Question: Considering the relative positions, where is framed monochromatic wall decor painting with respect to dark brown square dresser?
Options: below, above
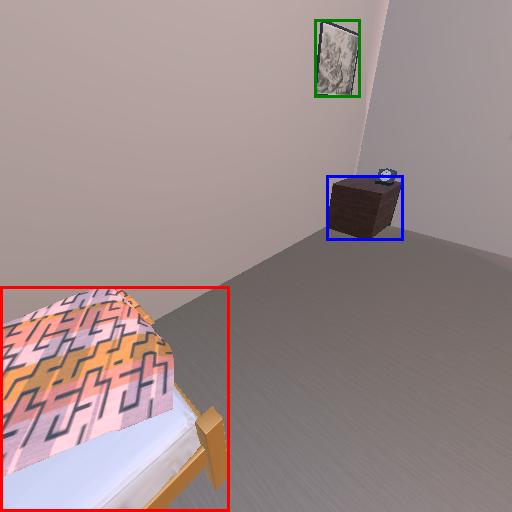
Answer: below